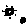
Label: moon